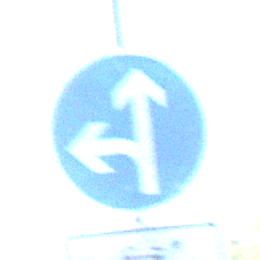
Verkehrszeichen: VorgeschriebeneFahrtrichtungGeradeausOderLinks
Zusatzzeichen unten: EinspurigeFahrzeugeFrei4
Umgebung: Outdoor, Urban
Tageszeit: MorningAfternoon
Wetter: Clear
Licht: Natural
Jahreszeit: NotSpecified
Kontrast: HighContrast